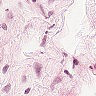
Metastatic tissue present: no